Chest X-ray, PA view. Patient: 53 years old, sex F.
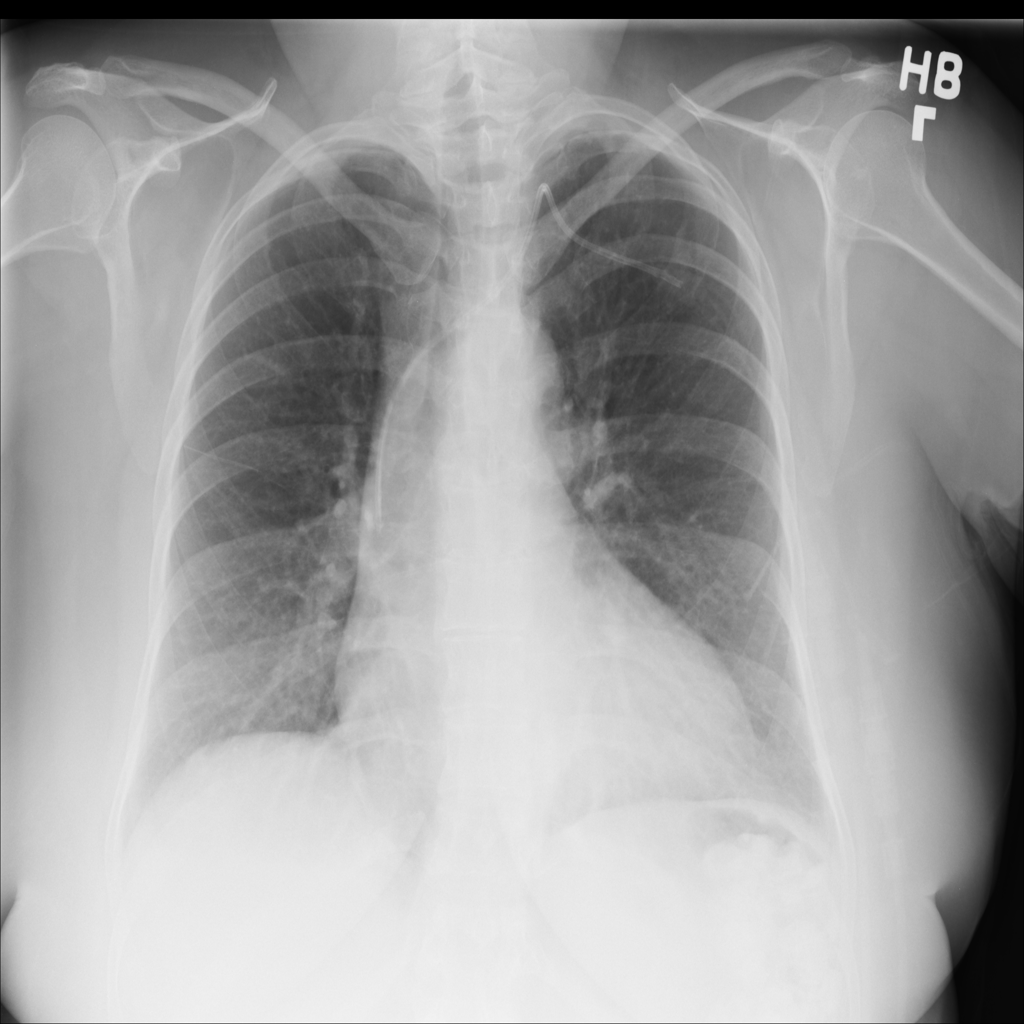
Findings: Effusion